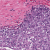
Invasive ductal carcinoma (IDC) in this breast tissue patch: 0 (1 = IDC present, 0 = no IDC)